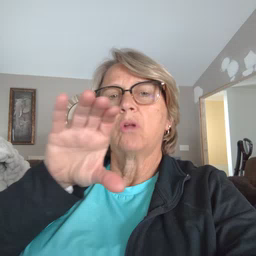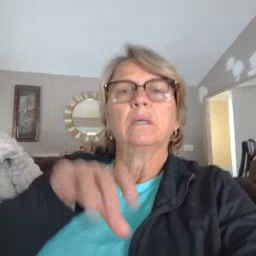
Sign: chocolate